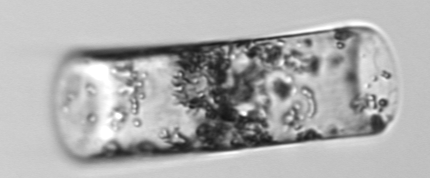
Label: Guinardia_flaccida